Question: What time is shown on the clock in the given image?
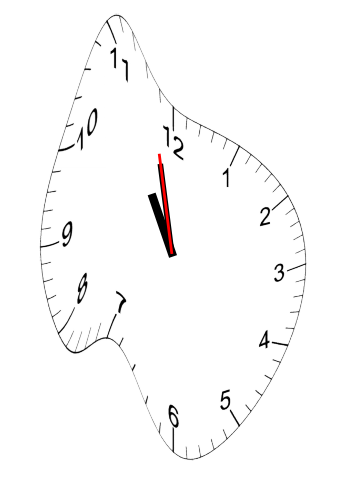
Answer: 10:57:58